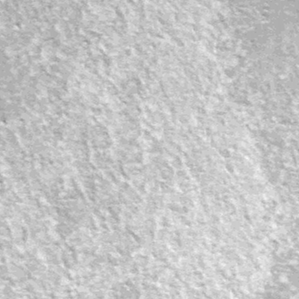
Label: frost